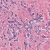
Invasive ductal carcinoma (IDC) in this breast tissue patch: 1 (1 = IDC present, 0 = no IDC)